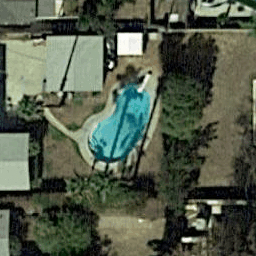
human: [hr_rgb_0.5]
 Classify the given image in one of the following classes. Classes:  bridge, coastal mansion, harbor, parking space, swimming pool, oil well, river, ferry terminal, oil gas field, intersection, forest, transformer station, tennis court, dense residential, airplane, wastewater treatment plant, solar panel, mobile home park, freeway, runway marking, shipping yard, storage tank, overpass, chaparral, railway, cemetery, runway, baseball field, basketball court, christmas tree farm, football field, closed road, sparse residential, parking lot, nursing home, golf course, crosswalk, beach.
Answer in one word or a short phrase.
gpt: swimming pool